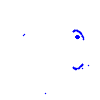
Particle: kaon